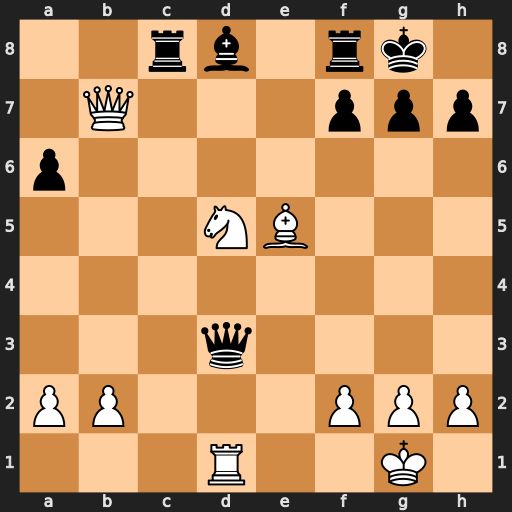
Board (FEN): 2rb1rk1/1Q3ppp/p7/3NB3/8/3q4/PP3PPP/3R2K1
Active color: w
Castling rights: -
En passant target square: -
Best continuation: Ne3 Qb5 Qxc8